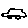
Label: car